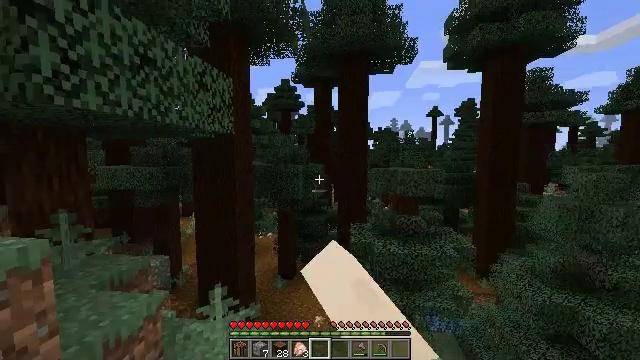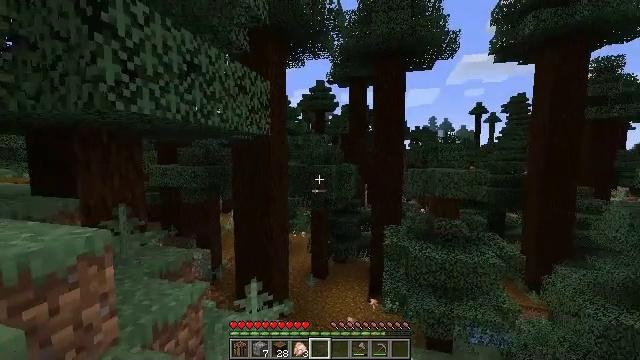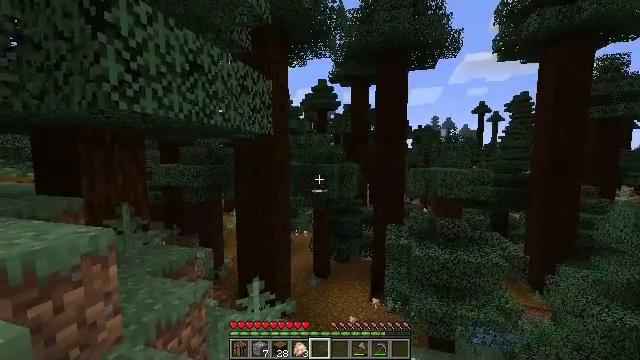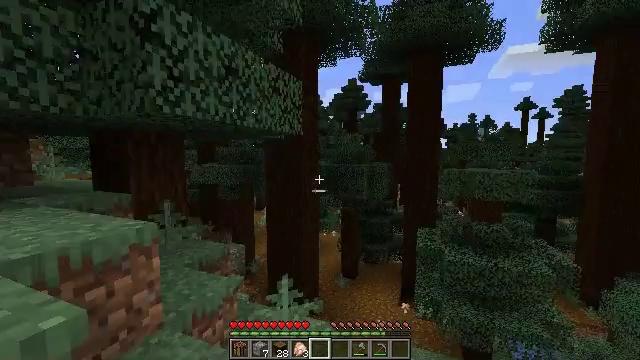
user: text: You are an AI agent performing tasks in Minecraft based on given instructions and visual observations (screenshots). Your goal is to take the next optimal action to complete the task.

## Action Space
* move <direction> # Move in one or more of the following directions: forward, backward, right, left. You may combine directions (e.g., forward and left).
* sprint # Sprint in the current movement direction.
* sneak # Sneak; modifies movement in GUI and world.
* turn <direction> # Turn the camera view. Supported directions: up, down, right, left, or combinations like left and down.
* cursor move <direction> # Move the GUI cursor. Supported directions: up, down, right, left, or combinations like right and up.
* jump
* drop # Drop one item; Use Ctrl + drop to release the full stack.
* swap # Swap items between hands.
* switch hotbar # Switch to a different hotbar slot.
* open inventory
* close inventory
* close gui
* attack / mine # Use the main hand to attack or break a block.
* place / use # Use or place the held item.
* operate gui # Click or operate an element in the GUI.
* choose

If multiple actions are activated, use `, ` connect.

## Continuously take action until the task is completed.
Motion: motion action
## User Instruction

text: Drop a feather.
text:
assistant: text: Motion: turn left
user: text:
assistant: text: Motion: no_op
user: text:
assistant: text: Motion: turn left
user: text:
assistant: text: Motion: no_op